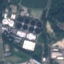
Land use / land cover class: Industrial